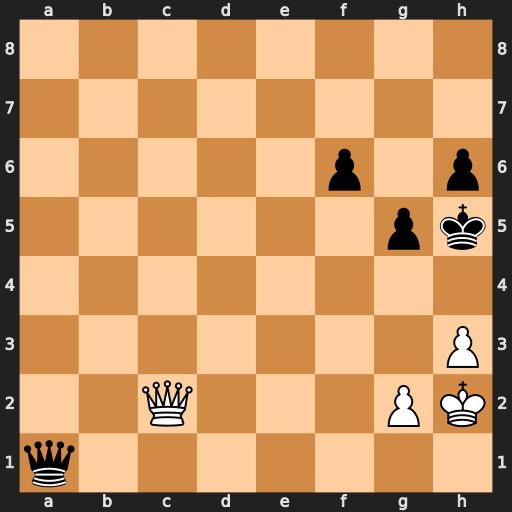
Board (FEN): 8/8/5p1p/6pk/8/7P/2Q3PK/q7
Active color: w
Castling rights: -
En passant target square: -
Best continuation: g4+ Kh4 Qf2#